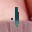
Label: 1